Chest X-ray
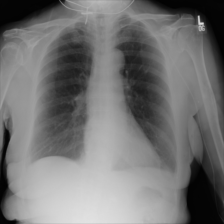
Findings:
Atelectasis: negative
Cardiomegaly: negative
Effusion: negative
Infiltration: negative
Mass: negative
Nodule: negative
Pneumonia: negative
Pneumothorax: negative
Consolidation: negative
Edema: negative
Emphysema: negative
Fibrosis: negative
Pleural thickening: negative
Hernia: negative